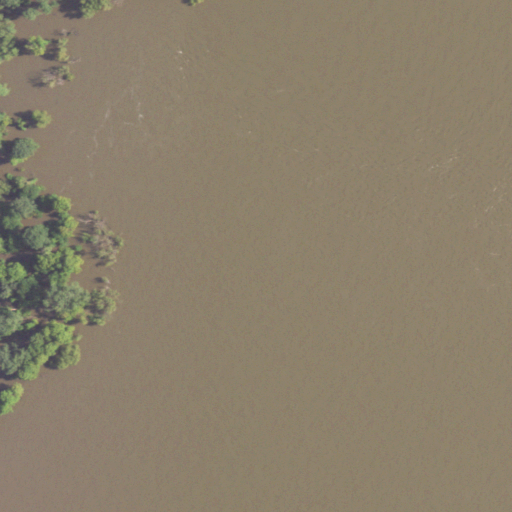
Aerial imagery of levee in Louisiana named Waterproof Dikes (historical) containing open water, woody wetlands, mixed forest, deciduous forest, and herbaceous wetlands